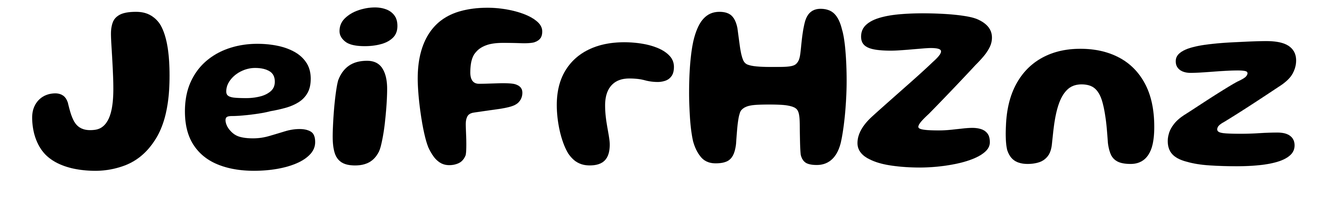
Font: Gluten_SemiBold